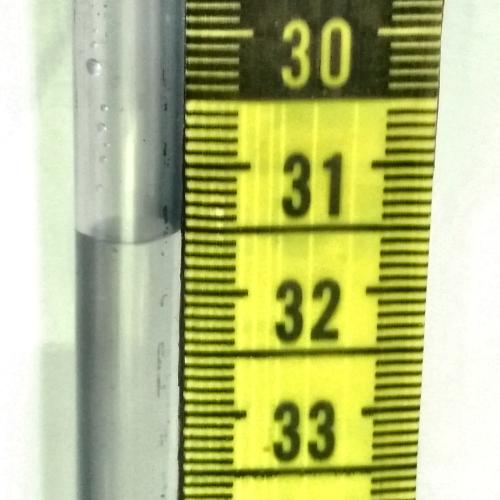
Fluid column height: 31.6 cm